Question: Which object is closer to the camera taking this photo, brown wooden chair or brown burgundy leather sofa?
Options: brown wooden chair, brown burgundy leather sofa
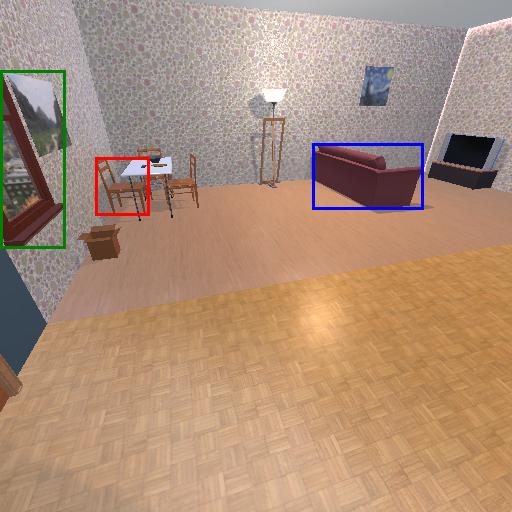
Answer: brown wooden chair